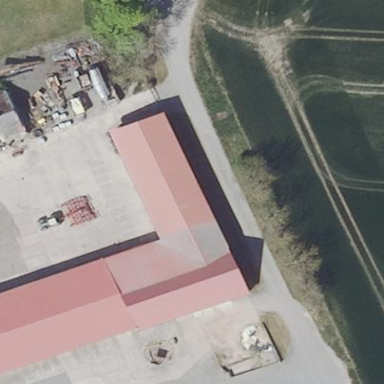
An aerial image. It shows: Farm auxiliary building.